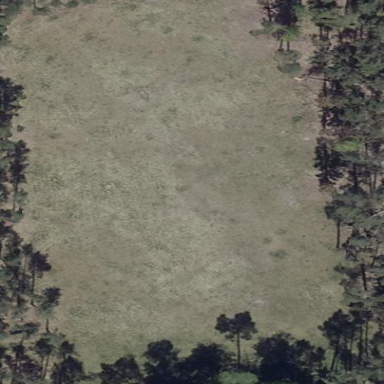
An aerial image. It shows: Beautiful meadow.